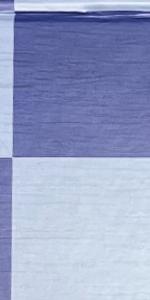
Label: Empty